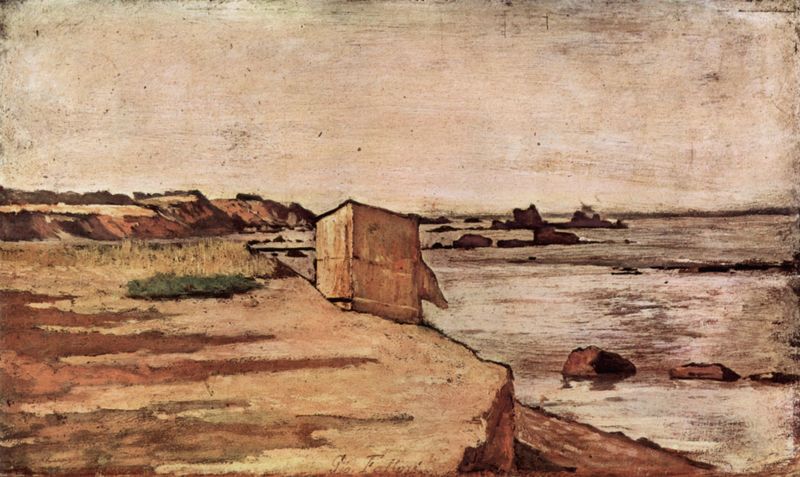
Titel: Hütte an einem Strand
Künstler: Giovanni Fattori
Standort: Firenze
Institution: (Privatsammlung)
Schlagwörter: felsen, gemälde, himmel, meer, schatten, wasser, weiß, wolken, aquarell, bäume, cezanne, fluss, gelb, grün, impressionismus, landschaft, ocker, sand, see, ufer, abend, braun, grau, hell, licht, schwarz, zeichnung, gebäude, gras, haus, rasen, rot, wiese, wolke, beige, malerei, stein, steine, bild, öl, feld, ferne, horizont, kalt, morgen, natur, weite, büsche, hütte, pastos, insel, land, wald, bewölkt, gischt, küste, ruhig, strand, welle, wellen, papier, ruhe, düster, italien, abhang, berge, düne, dünen, fels, hang, klippen, farbe, tag, barun, kahl, steil, seine, brandung, bretagne, flut, häuschen, sturm, treibgut, unwetter, wetter, menschenleer, bucht, klippe, steilküste, tusche, diesig, expressionistisch, kälte, geld, abbruch, felsig, baun, kiste, kasten, eiss, hügelig, stall, windstille, gestrüpp, delacroix, badeort, steilufer, bude, strandkorb, ruhige see, februar, brün, hummel, fischerhütte, fattori, macchiaioli, dpnen, fremdkörper, brandung klippe fels meer, strein, winterstimmung, maölerei